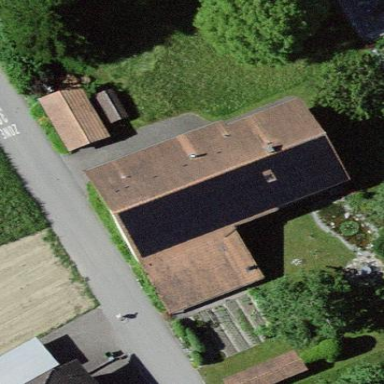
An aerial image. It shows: Farm building.